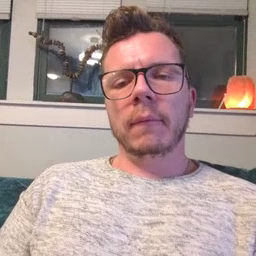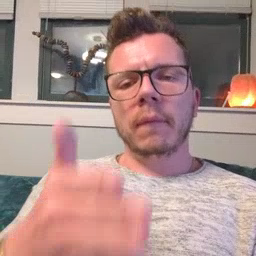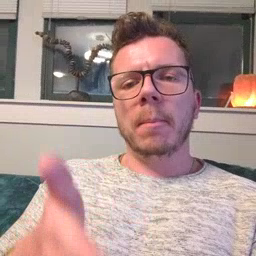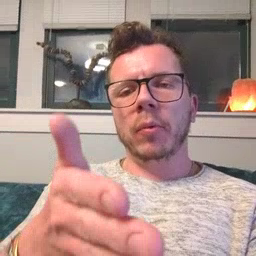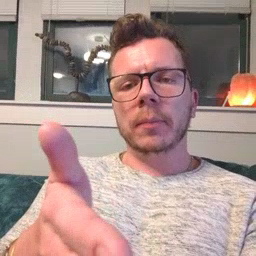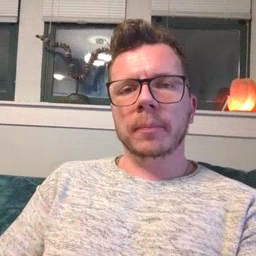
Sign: boat